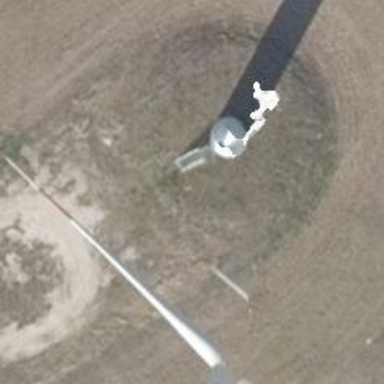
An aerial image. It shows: Wind generator using horizontal axis wind turbines.